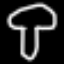
Label: mushroom